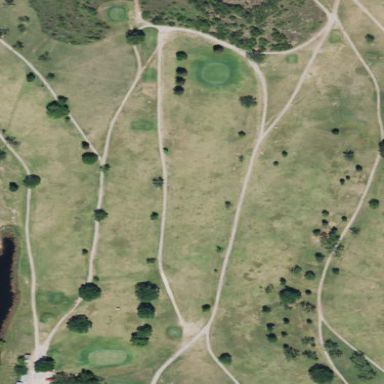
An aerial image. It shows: Designated golf cartpath for service vehicles.